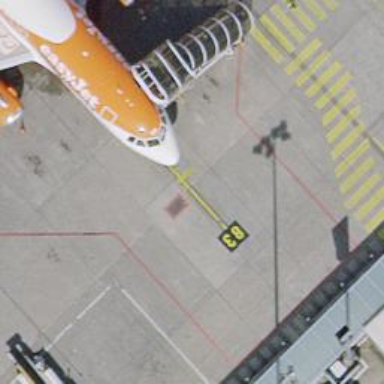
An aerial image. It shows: Airport parking position.